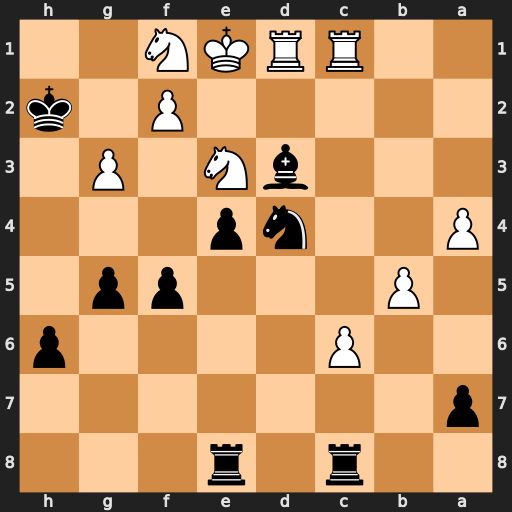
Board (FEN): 2r1r3/p7/2P4p/1P3pp1/P2np3/3bN1P1/5P1k/2RRKN2
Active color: b
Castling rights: -
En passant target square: -
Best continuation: Kg1 Rxd3 exd3